Question: I'm tring to delete 2 items from a listbox at the same time, the first item is the information item and the secong item is just to create space between them.
This is the listbox with the items:

I want to delete the item and the the after it.
I've tried this code :
'''
listbox1.Items.Remove(listbox1.SelectedItem);
listbox1.Items.RemoveAt(listbox1.SelectedIndex + 1);
'''
the problem is that it's deleting all the items from the listbox or deleting differnt items.
to add the items to the listbox I use 'Insert'
'''
listbox1.Items.Insert(0, "");
listbox1.Items.Insert(0, "!");
listbox1.Items.Insert(0, "");
listbox1.Items.Insert(0, "World");
listbox1.Items.Insert(0, "");
listbox1.Items.Insert(0, "Hello");
'''
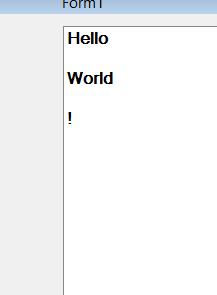
Answer: When you call 'listbox1.Items.Remove(listbox1.SelectedItem);', you are removing the currently selected item. That means that 'listbox1.SelectedItem' and 'listbox1.SelectedIndex' no longer point to what they did before.
Reversing the order of your calls is one way to avoid this.
'''
listbox1.Items.RemoveAt(listbox1.SelectedIndex + 1);
listbox1.Items.Remove(listbox1.SelectedItem);
'''